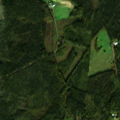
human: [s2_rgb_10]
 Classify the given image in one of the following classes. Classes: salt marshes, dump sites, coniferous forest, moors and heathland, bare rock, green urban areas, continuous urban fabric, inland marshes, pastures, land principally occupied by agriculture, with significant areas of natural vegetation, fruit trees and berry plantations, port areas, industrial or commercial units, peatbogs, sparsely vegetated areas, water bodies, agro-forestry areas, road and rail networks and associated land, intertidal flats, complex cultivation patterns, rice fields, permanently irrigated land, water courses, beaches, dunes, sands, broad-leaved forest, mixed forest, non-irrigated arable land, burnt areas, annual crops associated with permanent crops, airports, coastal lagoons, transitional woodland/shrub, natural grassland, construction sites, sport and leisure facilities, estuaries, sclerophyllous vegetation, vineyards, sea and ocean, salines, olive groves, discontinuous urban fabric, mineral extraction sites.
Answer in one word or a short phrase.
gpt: non-irrigated arable land, land principally occupied by agriculture, with significant areas of natural vegetation, coniferous forest, mixed forest, transitional woodland/shrub